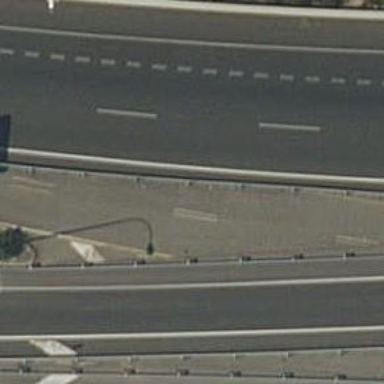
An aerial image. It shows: Motorway link.